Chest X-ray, PA view. Patient: 61 years old, sex M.
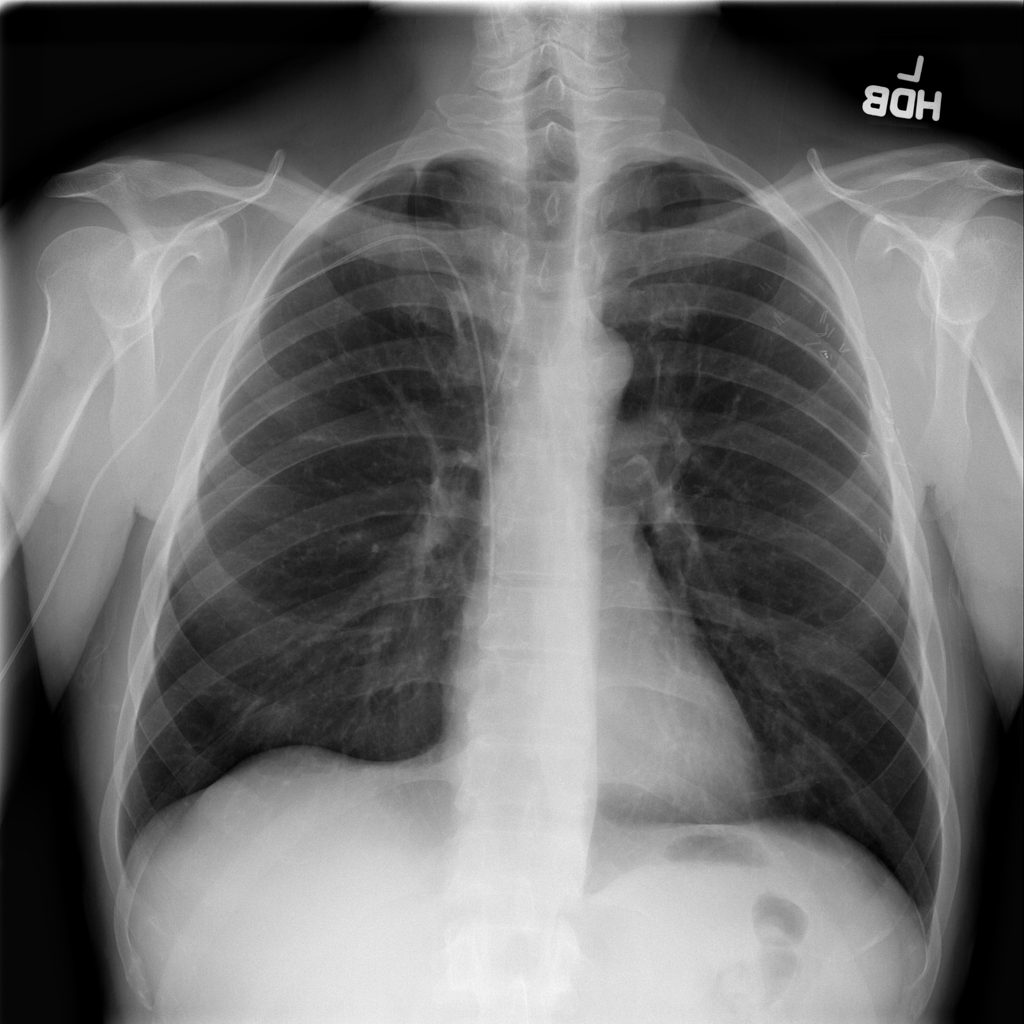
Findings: No Finding